Aerial crown-view tile of a tropical tree (Barro Colorado Island, Panama), acquired 20240611:
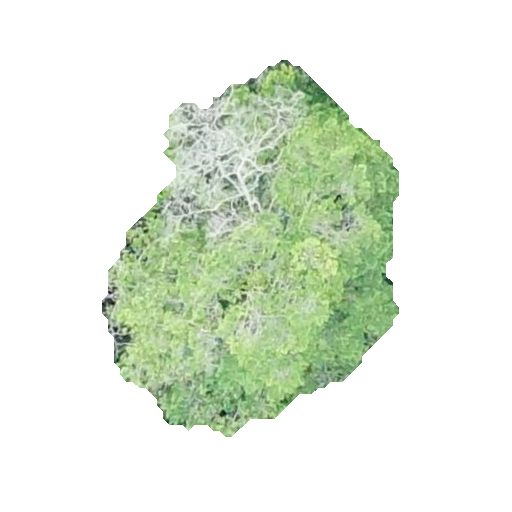
Species: Terminalia amazonia
GBIF accepted scientific name: Terminalia amazonica
Crown area: 119.672 m²